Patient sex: M
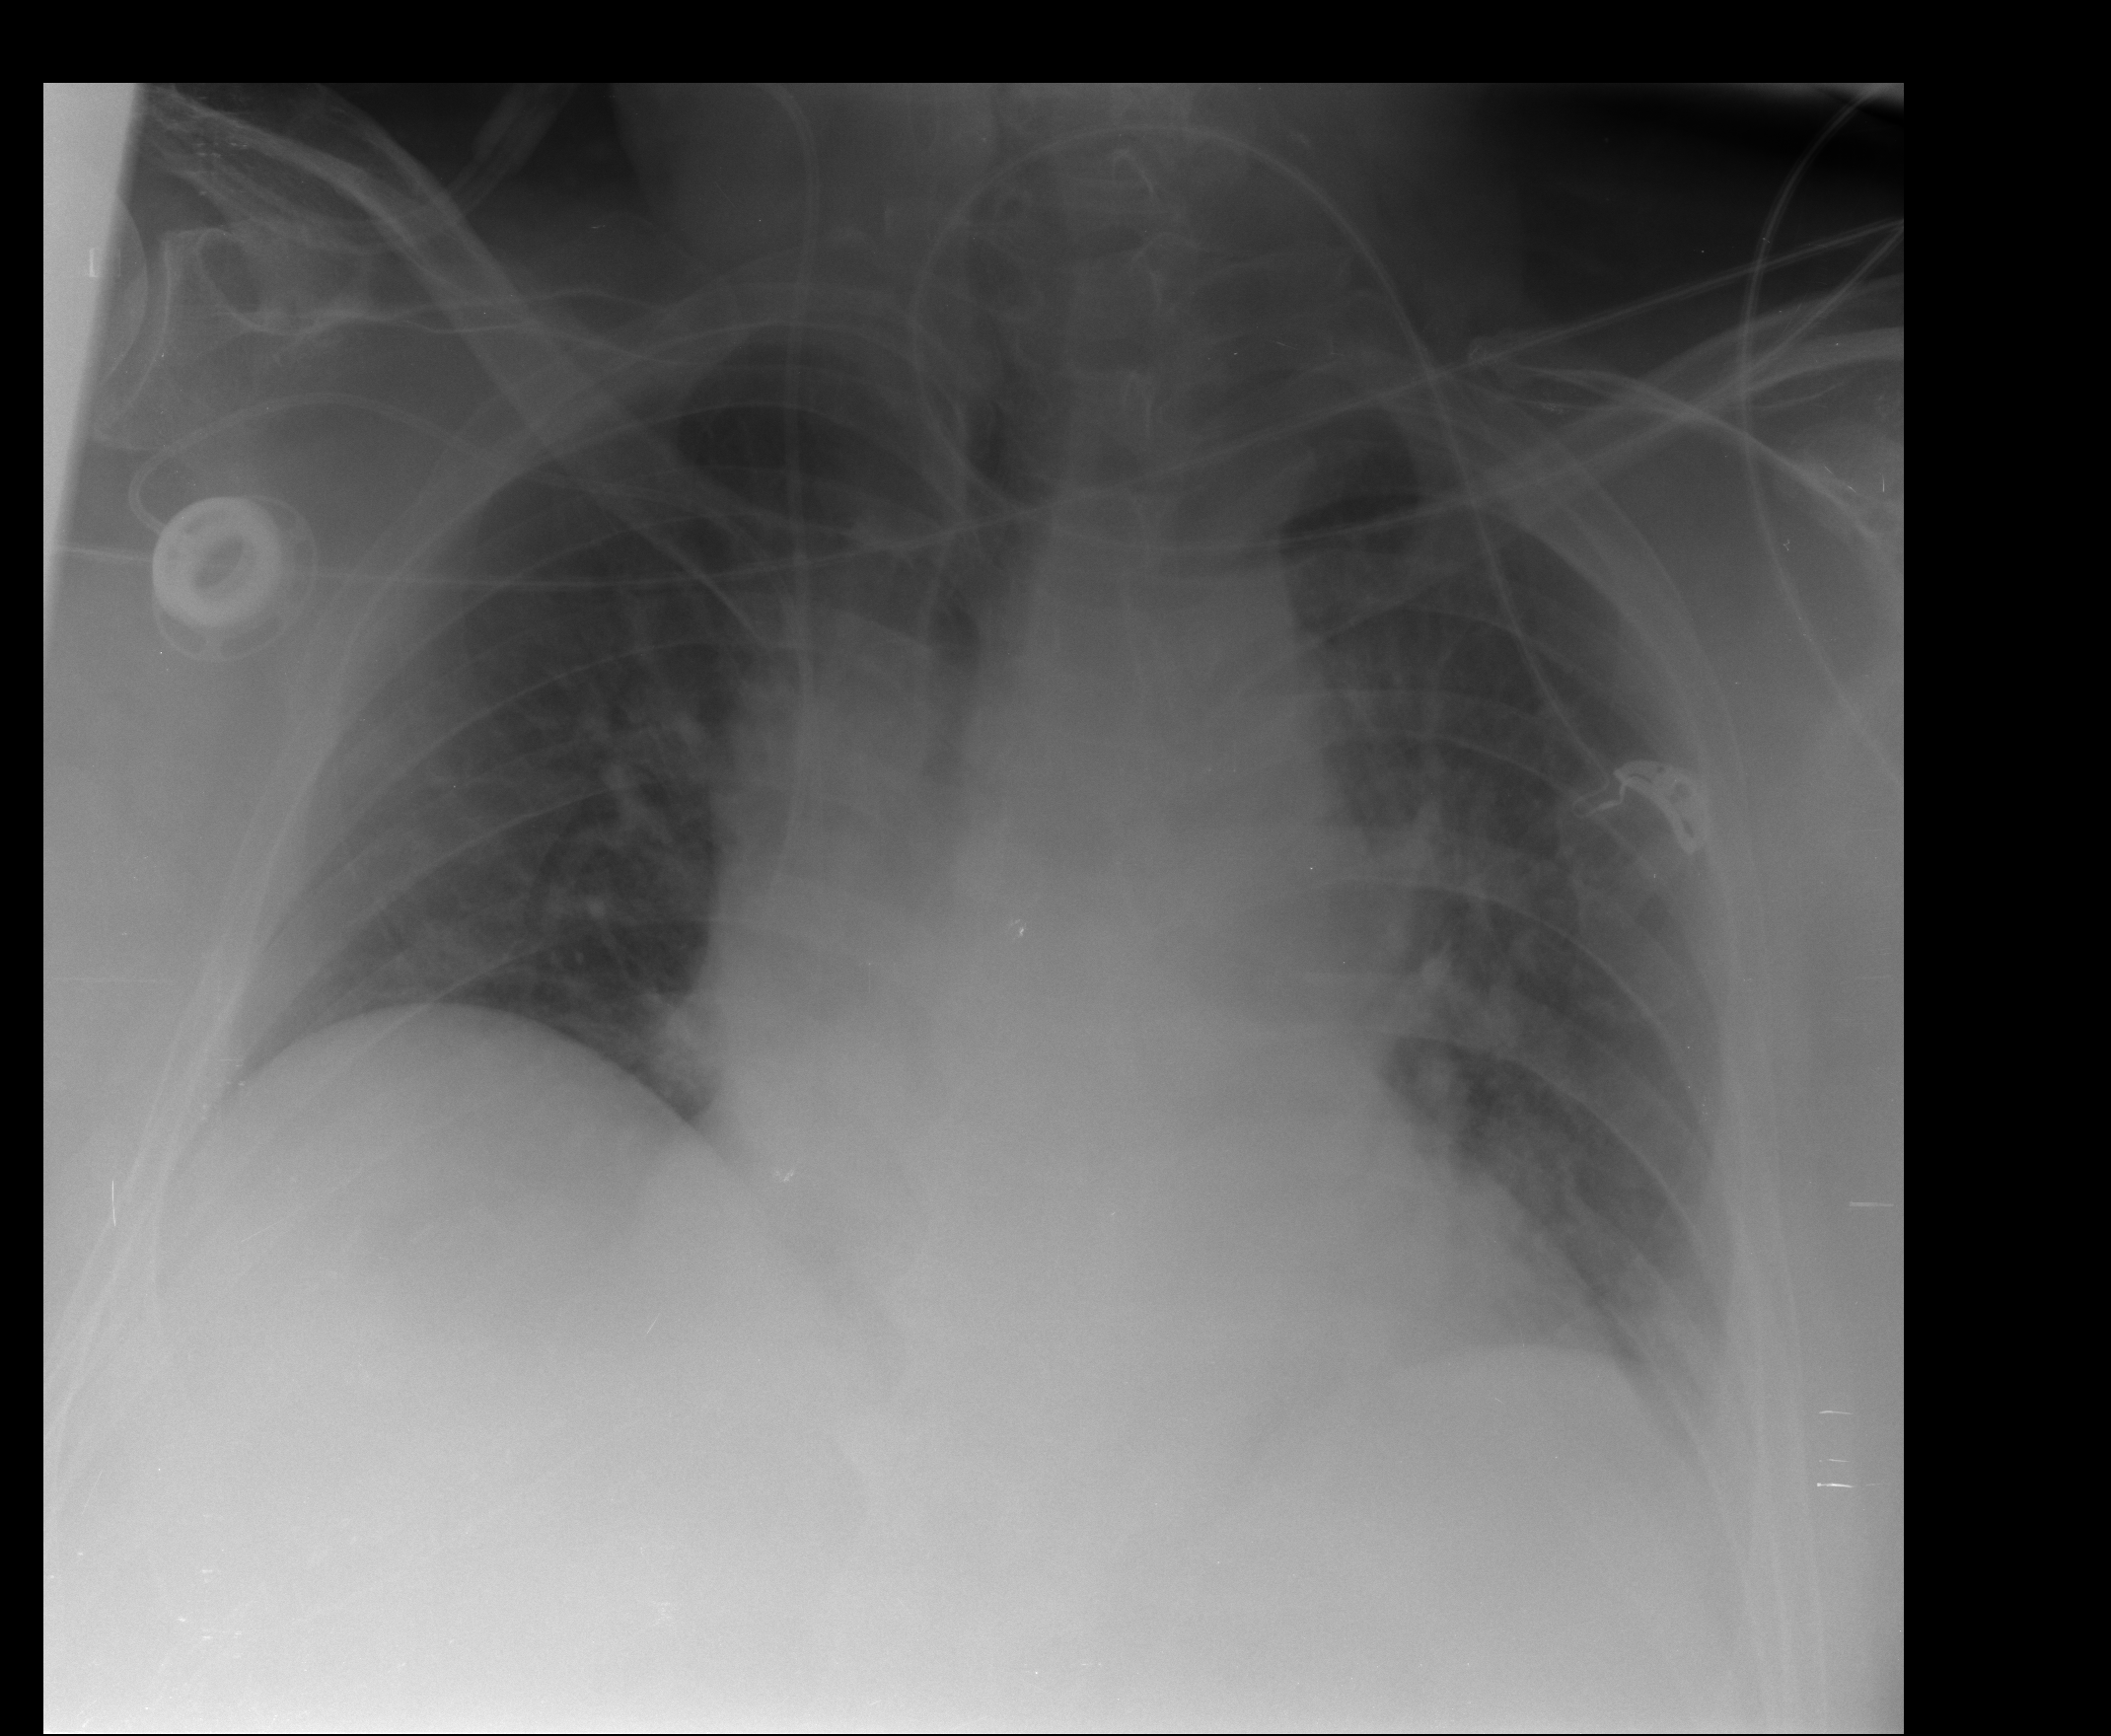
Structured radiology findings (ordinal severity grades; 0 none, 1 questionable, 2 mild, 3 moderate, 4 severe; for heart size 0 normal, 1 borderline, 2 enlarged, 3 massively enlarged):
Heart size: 2
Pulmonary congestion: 2
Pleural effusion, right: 0
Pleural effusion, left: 2
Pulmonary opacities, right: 0
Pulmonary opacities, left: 2
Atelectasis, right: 2
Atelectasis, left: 2